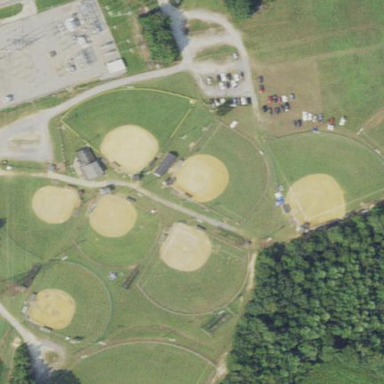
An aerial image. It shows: Sports centre specializing in baseball.